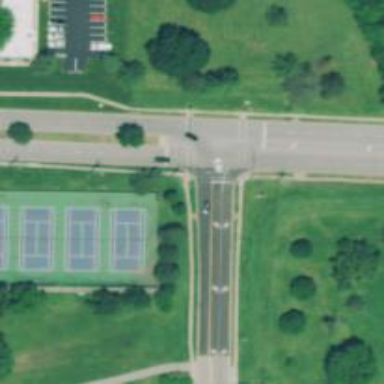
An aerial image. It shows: Solid crossing edge road marking.